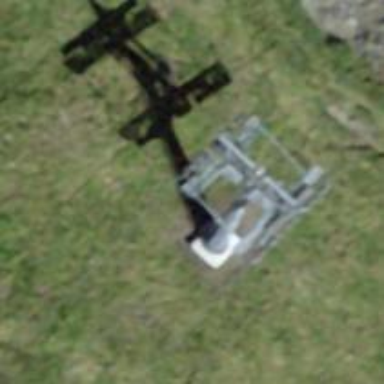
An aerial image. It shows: Pylon for aerialway.